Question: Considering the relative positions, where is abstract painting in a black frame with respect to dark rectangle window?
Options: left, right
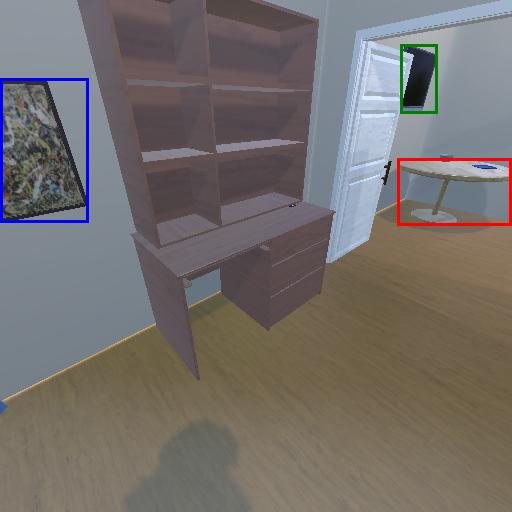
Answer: left